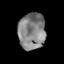
Tissue: prostate
Cell type: Myeloid cells
Senescence score: 0.148
Nuclear area (px): 972
Mean DAPI intensity: 130.479